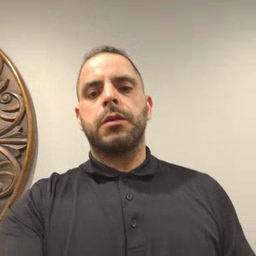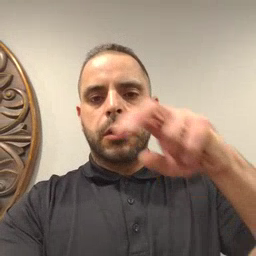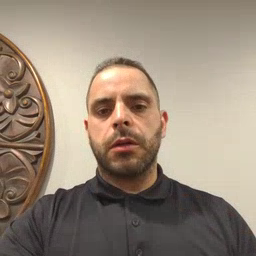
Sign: stairs